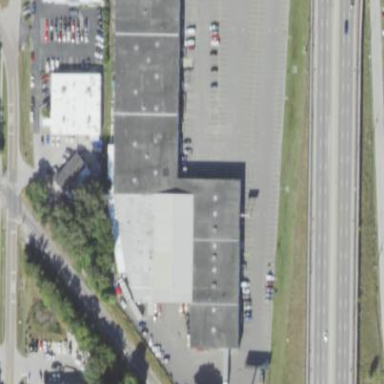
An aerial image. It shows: Commercial building.